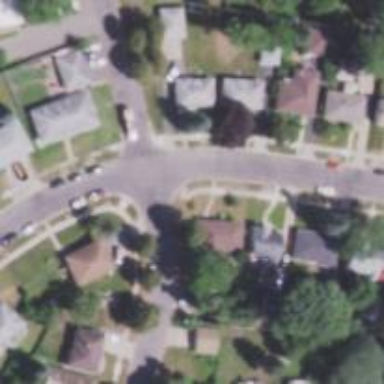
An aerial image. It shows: Residential road with sidewalk on the left side.